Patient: sex M, age 57
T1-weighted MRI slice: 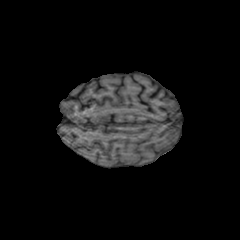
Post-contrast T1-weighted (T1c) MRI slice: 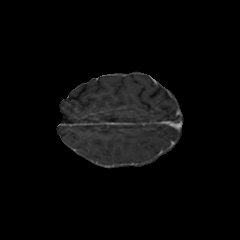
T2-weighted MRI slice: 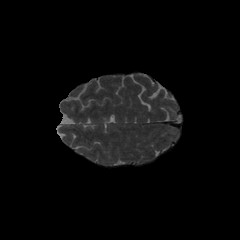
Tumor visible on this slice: no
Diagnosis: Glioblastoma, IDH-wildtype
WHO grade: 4